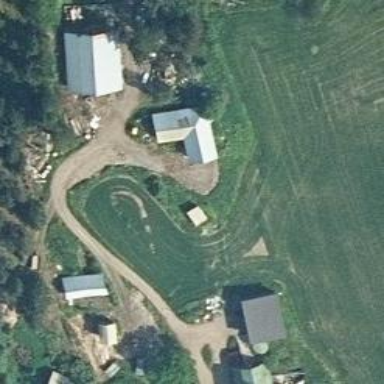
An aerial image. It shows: Farmyard area.